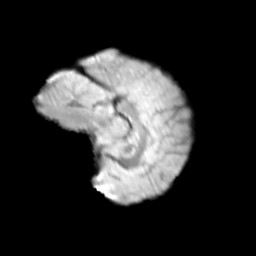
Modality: T2w
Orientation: sagittal
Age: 11
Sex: female
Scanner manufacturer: siemens
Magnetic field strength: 3 T
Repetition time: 3.8 s
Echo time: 0.07 s